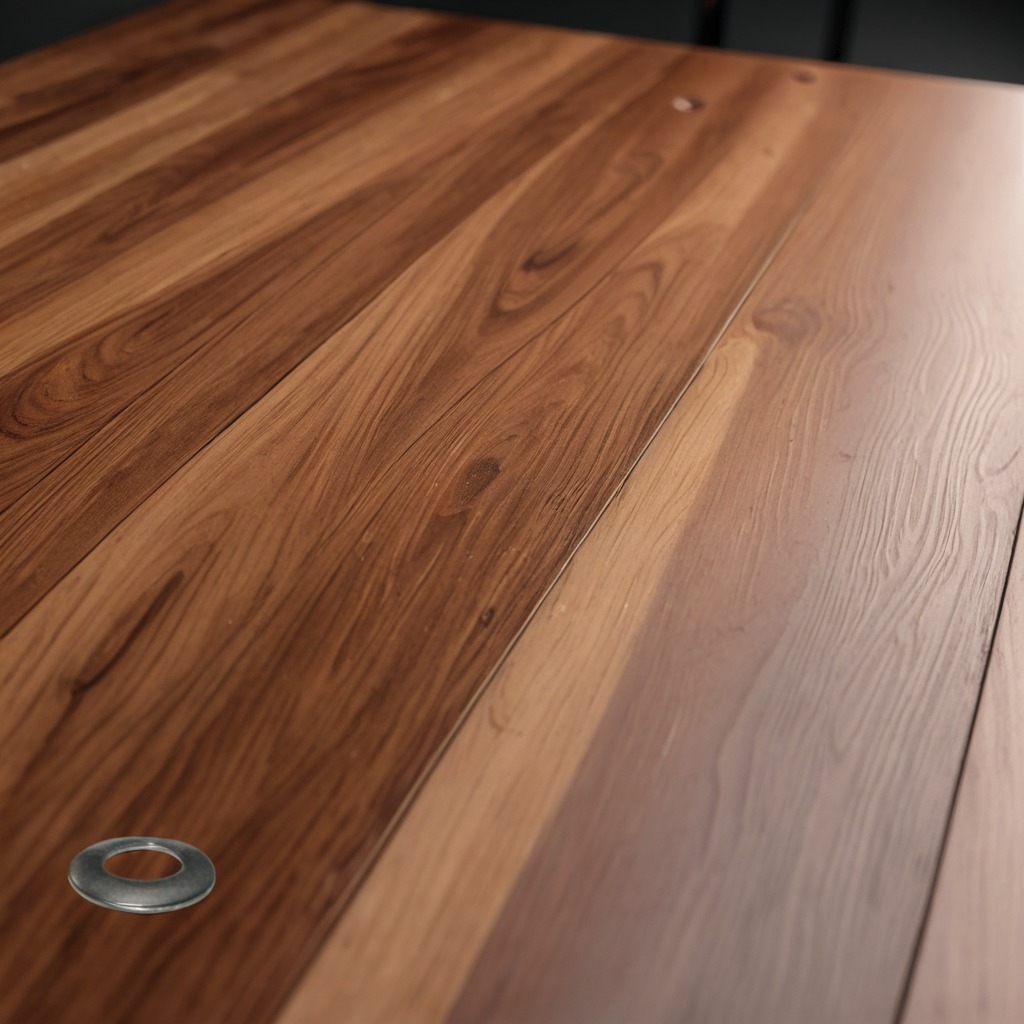
A flat metal washer lying on a wooden table in a carpentry studio.